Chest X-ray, PA view. Patient: 58 years old, sex M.
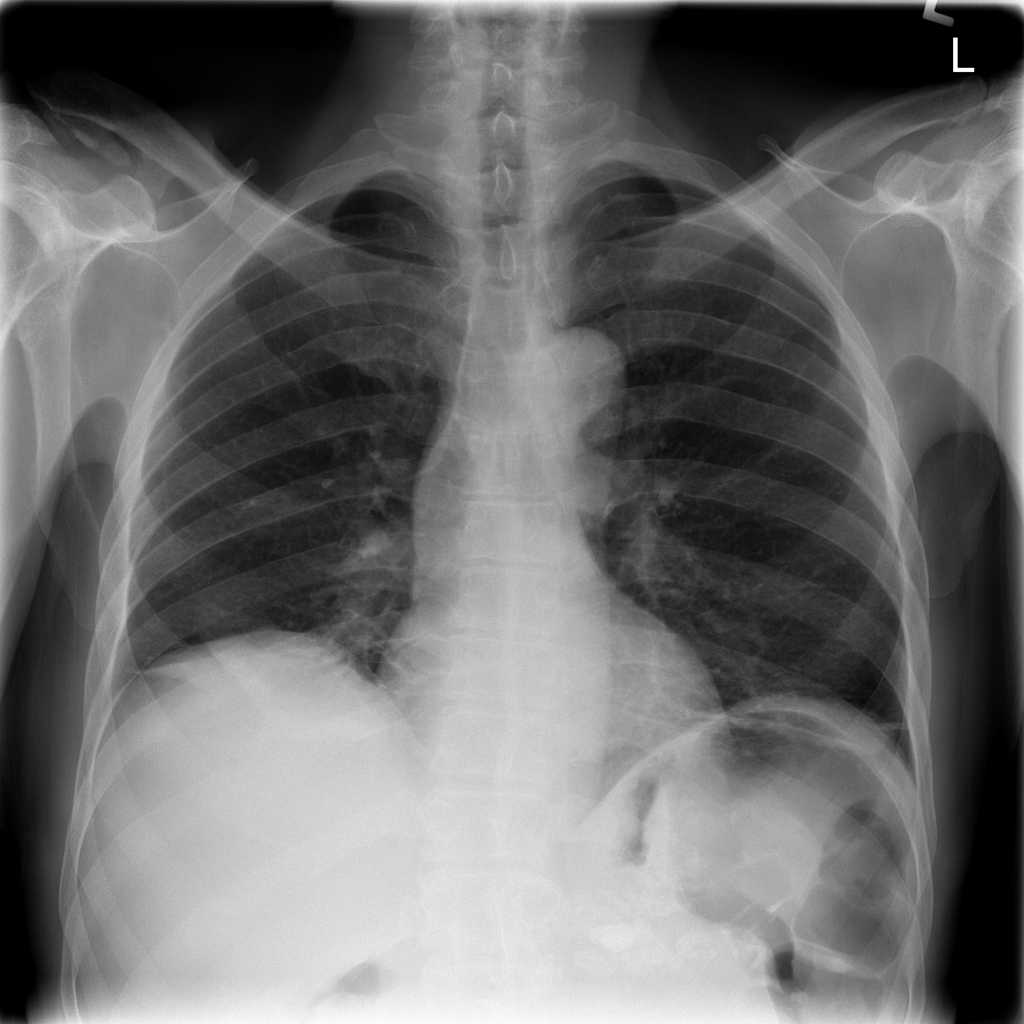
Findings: Atelectasis, Nodule